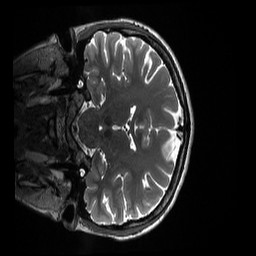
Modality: T2w
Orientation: coronal
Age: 23
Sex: female